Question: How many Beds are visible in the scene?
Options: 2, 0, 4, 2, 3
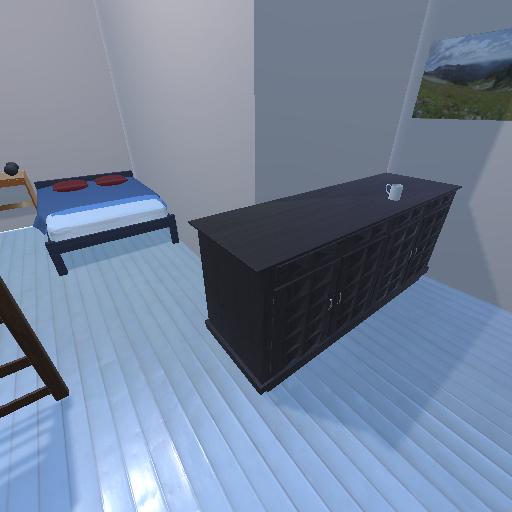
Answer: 2